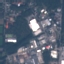
Land use / land cover class: Industrial